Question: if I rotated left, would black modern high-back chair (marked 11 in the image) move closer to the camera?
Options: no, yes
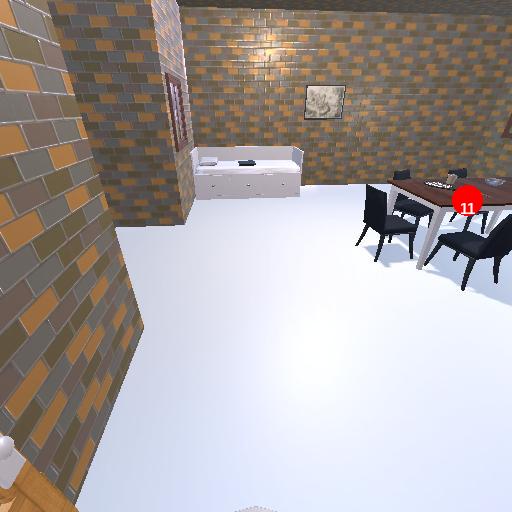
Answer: no